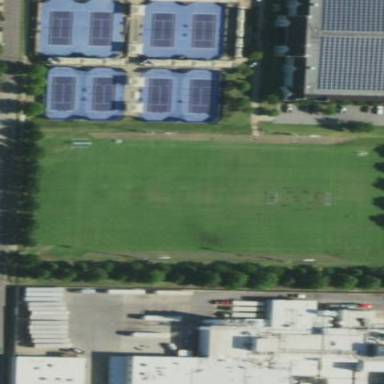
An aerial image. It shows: Soccer pitch for outdoor sports and leisure activities.